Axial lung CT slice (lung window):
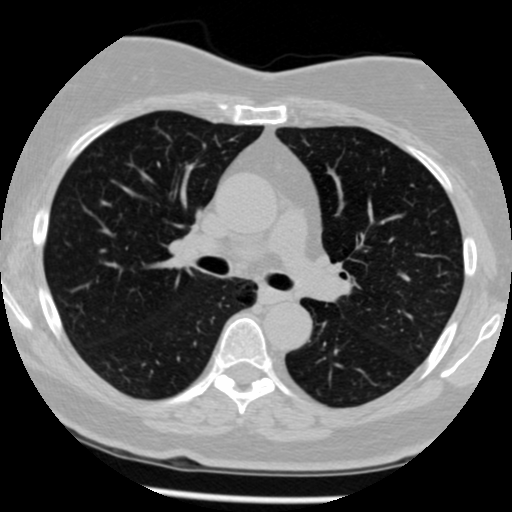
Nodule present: no